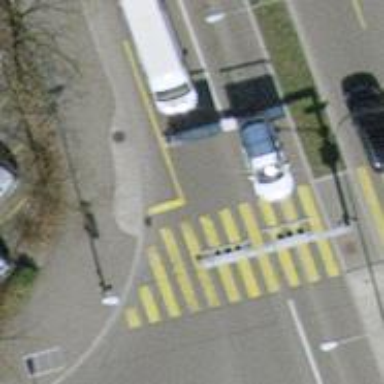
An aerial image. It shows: Crossing with traffic signals and central island.